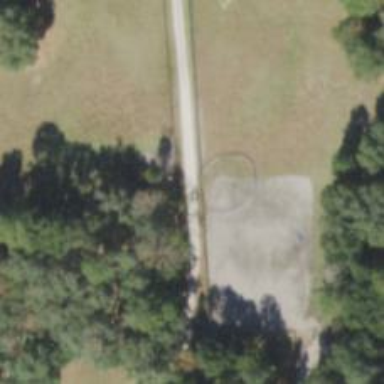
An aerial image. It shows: Driveway.